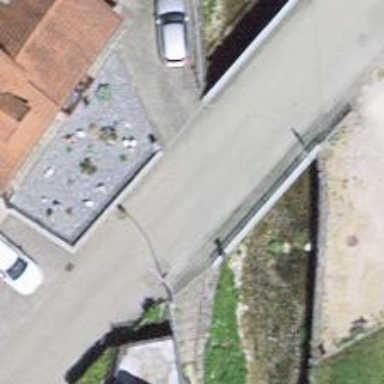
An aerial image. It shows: Residential road.